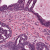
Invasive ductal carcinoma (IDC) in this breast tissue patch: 0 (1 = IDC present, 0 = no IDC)